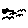
Label: bird